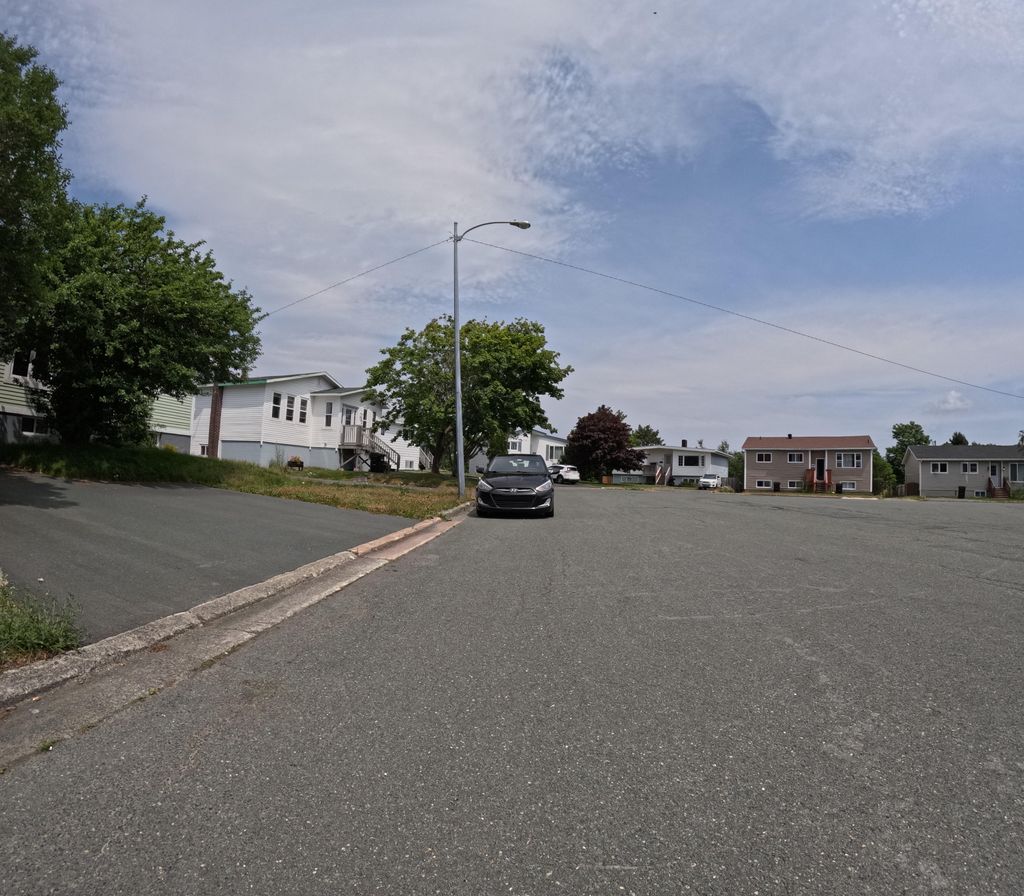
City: st_johns